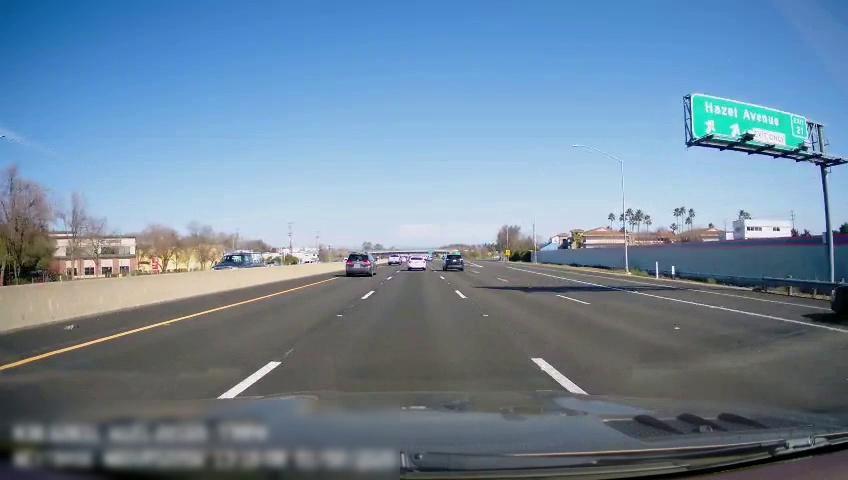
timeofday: Day
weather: Sunny
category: Drivable Space
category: Vehicles | SUV
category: Vehicles | Truck
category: Vehicles | Car
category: Vehicles | Car
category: Vehicles | SUV
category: Vehicles | Truck
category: Lanes | Current Lane
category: Lanes | Current Lane
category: Lanes | Current Lane
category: Lanes | Alternate Lane
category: Lanes | Alternate Lane
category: Lanes | Alternate Lane
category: Lanes | Alternate Lane
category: Traffic | Signs